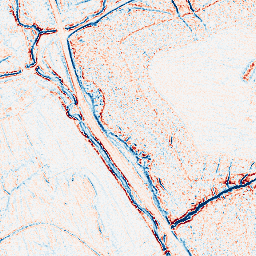
Category: edge_preserving
Decomposition family: bilateral
Decomposition parameters: d: 5
sigma_color: 75
sigma_space: 50
Upsampling method: bilinear
Upsampling parameters: scale: 4
Upsampling scale: 4